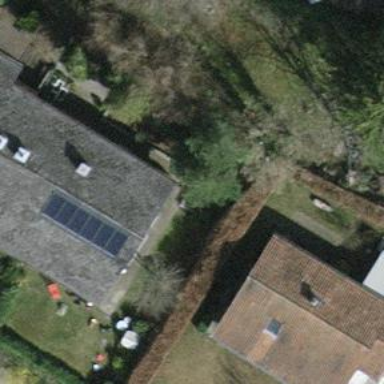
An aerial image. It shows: Simple and straightforward house.